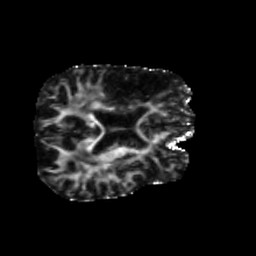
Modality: FA
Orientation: axial
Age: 75
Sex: male
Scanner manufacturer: siemens
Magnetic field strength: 3 T
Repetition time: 5.25 s
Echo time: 0.08 s